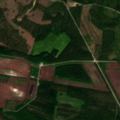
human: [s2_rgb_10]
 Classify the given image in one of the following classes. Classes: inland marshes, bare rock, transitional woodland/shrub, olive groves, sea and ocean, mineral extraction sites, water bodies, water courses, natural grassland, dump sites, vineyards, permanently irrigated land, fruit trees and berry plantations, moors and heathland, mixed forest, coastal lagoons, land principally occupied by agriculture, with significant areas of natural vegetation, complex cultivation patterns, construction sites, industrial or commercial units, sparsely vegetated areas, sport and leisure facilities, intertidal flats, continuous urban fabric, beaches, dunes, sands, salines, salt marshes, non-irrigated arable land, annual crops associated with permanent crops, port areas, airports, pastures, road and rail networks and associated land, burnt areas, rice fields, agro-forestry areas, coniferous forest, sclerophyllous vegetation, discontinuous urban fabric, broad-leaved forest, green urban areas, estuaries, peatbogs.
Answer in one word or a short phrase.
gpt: coniferous forest, peatbogs